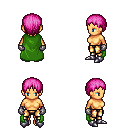
a pixel art fantasy rpg character, female body template, human, tanned skin, green cape, gold greaves, pink plain hairstyle, metal gloves, metal boots, four views (front, back, left, right), 2x2 character sprite sheet, small pixel art, hard edges, no anti-aliasing